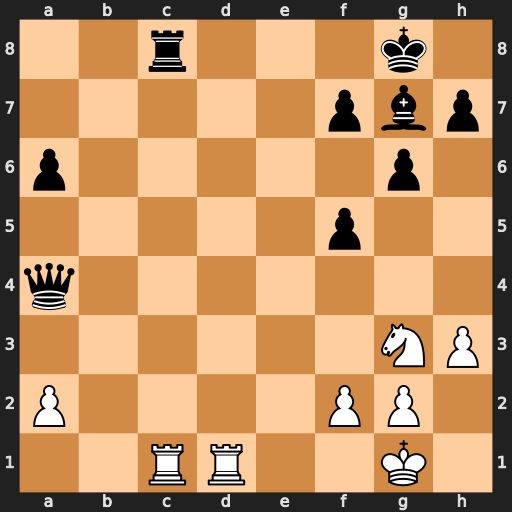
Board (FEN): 2r3k1/5pbp/p5p1/5p2/q7/6NP/P4PP1/2RR2K1
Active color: w
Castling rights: -
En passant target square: -
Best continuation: Rxc8+ Bf8 Rdd8